Question: I have <URL> a very similar question before. That question was able to be solved because I knew the 'dirtyRect', and thus, knew where I should draw the image. Now, I am seeing the same behavior with an subclassed 'NSButtonCell':

In my subclass, I am simply overriding the 'drawImage:withFrame:inView' method to add a shadow.
'''
- (void)drawImage:(NSImage *)image withFrame:(NSRect)frame inView:(NSView *)controlView {
NSGraphicsContext *ctx = [NSGraphicsContext currentContext];
[ctx saveGraphicsState];
// Rounded Rect
NSBezierPath *path = [NSBezierPath bezierPathWithRoundedRect:frame cornerRadius:kDefaultCornerRadius];
NSBezierPath *shadowPath = [NSBezierPath bezierPathWithRoundedRect:NSInsetRect(frame, 0.5, 0.5) cornerRadius:kDefaultCornerRadius]; // prevents the baground showing through the image corner
// Shadow
NSColor *shadowColor = [UAColor colorWithCalibratedWhite:0 alpha:0.8];
[NSShadow setShadowWithColor:shadowColor
blurRadius:3.0
offset:NSMakeSize(0, -1)];
[[NSColor colorWithCalibratedWhite:0.635 alpha:1.0] set];
[shadowPath fill];
[NSShadow clearShadow];
// Background Gradient in case image is nil
NSGradient *gradient = [[NSGradient alloc] initWithStartingColor:[UAColor grayColor] endingColor:[UAColor lightGrayColor]];
[gradient drawInBezierPath:shadowPath angle:90.0];
[gradient release];
// Image
if (image) {
[path setClip];
[image drawInRect:frame fromRect:CGRectZero operation:NSCompositeSourceAtop fraction:1.0];
}
[ctx restoreGraphicsState];
'''
}
It seems all pretty standard, but the image is still drawing outside of the containing scrollview bounds. How can I avoid this?
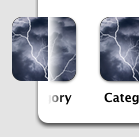
Answer: You shouldn't call '-setClip' on an 'NSBezierPath' unless you mean it. Generally you want '-addClip', which adds your clipping path to the set of current clipping regions.
'NSScrollView' works by using its own clipping path and you're blowing that path away before drawing your image.
This tripped me up for a long time too.